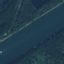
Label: River